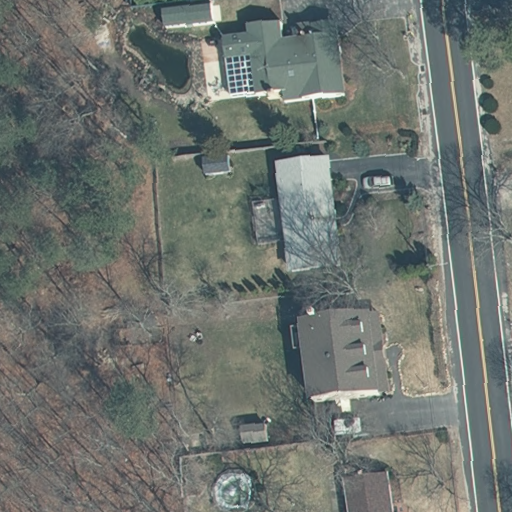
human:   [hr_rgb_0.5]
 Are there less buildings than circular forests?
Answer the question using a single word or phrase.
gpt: no

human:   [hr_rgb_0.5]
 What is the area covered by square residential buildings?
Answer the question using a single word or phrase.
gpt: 0m2

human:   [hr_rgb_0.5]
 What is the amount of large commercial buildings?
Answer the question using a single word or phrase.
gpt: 0

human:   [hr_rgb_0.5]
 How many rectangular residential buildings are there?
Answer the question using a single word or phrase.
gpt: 3

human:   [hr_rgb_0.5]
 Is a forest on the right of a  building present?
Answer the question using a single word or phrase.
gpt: no

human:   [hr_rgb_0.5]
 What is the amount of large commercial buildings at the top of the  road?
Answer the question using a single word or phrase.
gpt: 0

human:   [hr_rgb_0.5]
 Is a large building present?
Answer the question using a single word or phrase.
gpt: no

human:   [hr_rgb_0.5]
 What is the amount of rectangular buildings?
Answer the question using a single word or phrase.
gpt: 3

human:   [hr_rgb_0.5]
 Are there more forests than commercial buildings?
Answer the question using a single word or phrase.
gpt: yes

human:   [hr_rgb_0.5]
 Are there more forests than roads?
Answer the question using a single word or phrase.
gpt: no

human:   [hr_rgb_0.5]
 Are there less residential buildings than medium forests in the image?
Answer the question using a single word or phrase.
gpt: no

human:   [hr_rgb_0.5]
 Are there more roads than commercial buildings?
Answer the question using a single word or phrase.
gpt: yes

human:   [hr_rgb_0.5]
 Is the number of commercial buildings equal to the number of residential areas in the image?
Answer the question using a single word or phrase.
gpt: no

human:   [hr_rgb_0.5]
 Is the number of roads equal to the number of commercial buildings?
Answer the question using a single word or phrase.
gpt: no

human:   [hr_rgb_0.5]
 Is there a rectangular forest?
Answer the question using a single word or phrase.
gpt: yes

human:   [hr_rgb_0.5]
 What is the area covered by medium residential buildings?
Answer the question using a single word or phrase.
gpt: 863m2

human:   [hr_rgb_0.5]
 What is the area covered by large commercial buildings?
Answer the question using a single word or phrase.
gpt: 0m2

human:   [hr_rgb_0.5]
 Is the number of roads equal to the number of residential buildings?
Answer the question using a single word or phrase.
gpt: no

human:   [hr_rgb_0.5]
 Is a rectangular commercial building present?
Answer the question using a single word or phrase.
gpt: no

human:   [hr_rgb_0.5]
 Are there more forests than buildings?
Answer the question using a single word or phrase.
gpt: no

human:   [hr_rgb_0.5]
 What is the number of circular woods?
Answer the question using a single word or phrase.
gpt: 0

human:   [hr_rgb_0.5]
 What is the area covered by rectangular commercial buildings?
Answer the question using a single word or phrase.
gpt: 0m2

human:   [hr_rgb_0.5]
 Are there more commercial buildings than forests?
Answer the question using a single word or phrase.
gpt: no

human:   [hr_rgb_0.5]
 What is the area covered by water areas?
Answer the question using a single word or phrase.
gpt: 0m2

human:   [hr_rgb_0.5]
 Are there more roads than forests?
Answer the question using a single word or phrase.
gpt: no

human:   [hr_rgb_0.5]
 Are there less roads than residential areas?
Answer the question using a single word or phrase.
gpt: no

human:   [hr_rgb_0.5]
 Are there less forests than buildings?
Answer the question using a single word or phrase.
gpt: yes

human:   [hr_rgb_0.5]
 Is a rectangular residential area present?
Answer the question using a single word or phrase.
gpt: yes

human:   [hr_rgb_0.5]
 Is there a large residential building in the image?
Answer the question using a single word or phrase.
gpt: no

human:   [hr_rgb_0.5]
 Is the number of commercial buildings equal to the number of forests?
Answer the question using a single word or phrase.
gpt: no

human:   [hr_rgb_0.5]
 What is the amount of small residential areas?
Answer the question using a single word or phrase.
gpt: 0

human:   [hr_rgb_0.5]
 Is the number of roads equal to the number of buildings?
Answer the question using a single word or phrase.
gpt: no

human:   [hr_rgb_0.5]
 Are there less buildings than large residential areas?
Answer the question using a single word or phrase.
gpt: no

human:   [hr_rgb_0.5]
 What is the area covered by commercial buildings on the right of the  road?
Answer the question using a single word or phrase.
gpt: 0m2

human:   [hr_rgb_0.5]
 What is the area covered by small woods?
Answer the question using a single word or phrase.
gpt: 0m2

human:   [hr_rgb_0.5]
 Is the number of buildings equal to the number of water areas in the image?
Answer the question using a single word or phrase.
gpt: no